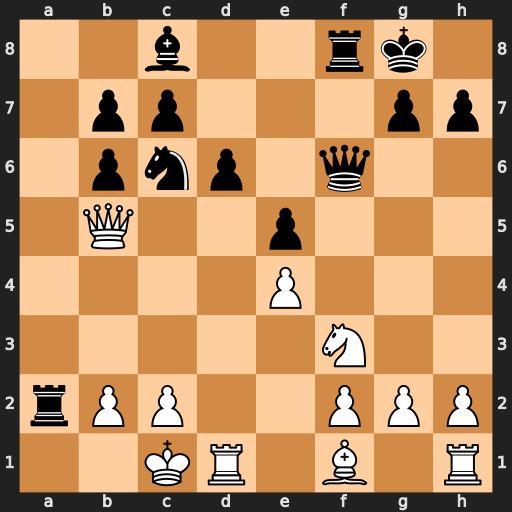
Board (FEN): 2b2rk1/1pp3pp/1pnp1q2/1Q2p3/4P3/5N2/rPP2PPP/2KR1B1R
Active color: w
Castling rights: -
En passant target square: -
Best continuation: Bc4+ Be6 Bxa2 Bxa2 b3